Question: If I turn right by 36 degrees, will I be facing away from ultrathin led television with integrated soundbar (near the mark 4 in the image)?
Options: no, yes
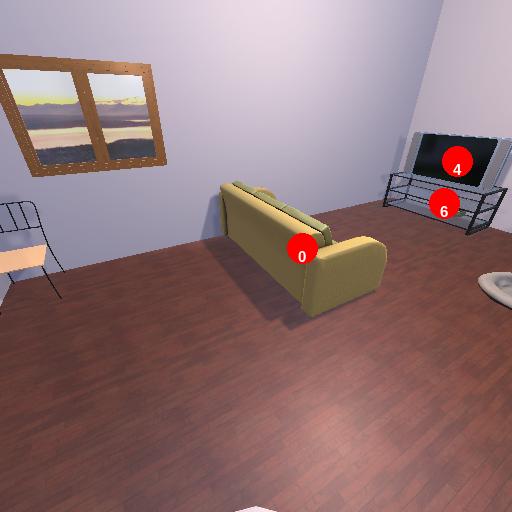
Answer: no